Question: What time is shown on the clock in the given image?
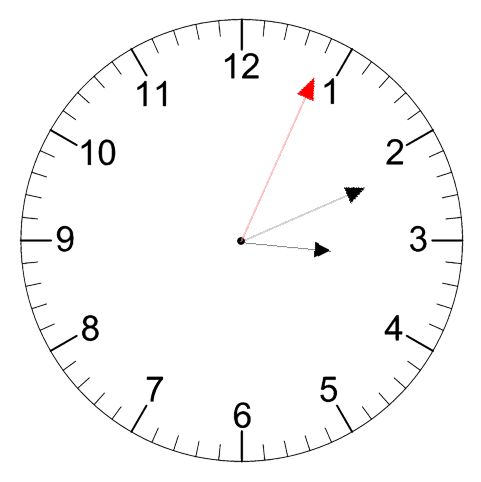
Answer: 03:11:04